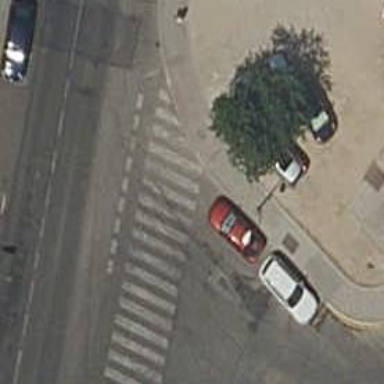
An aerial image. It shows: Marked crossing on the road.